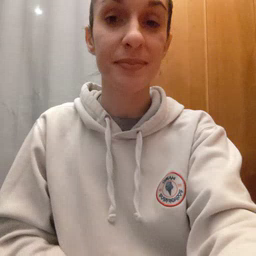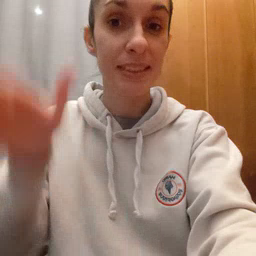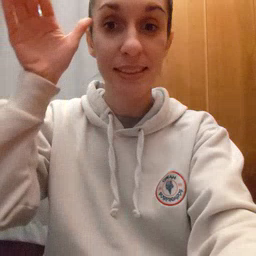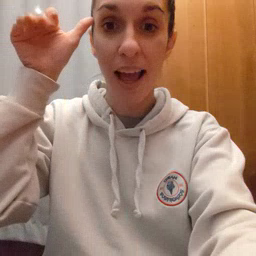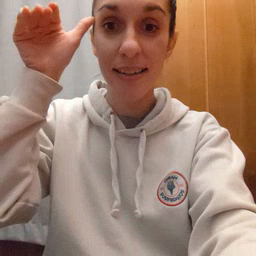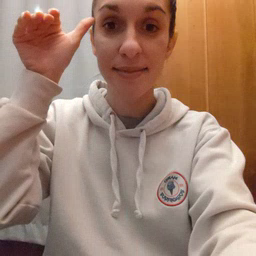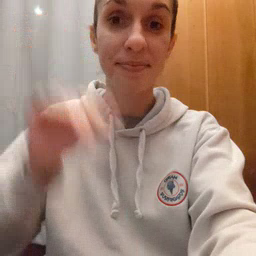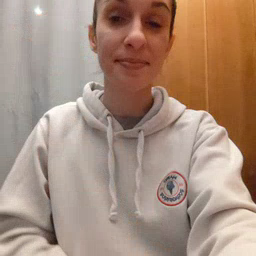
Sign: donkey